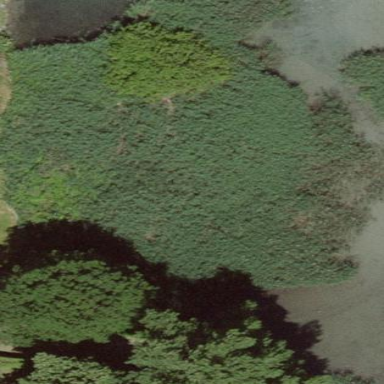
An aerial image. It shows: Reedbed in wetland area.